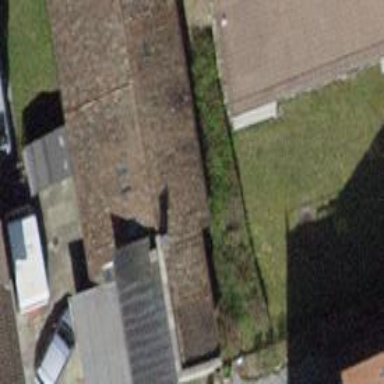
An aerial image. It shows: Group of garages.